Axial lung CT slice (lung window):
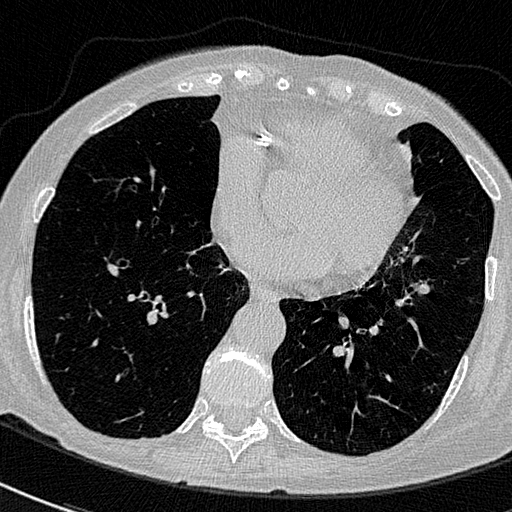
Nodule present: no